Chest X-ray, AP view. Patient: 60 years old, sex M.
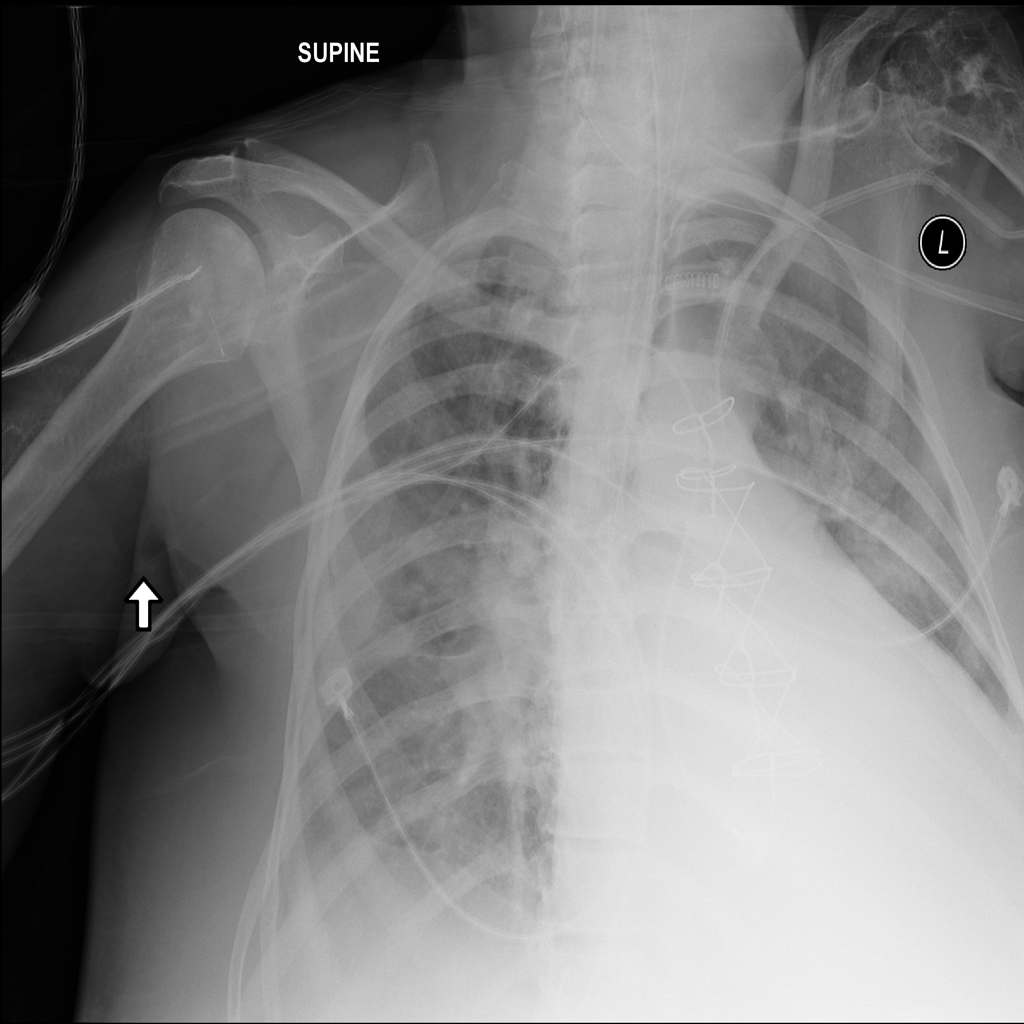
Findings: Effusion